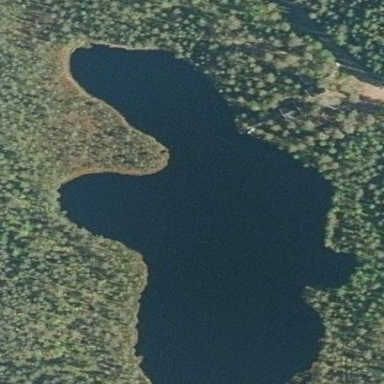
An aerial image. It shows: Pond surrounded by natural water.